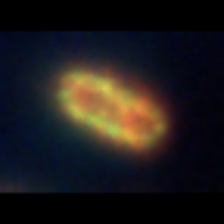
Taxon: Centric
Group: Diatoms